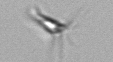
Label: Calciopappus